Field crop: maize
Growth stage: 1
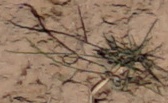
Species: lolium